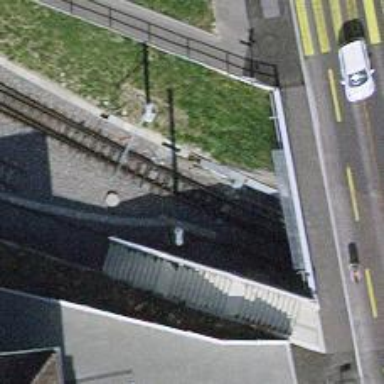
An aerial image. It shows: Narrow-gauge railway track with one electrified contact line.